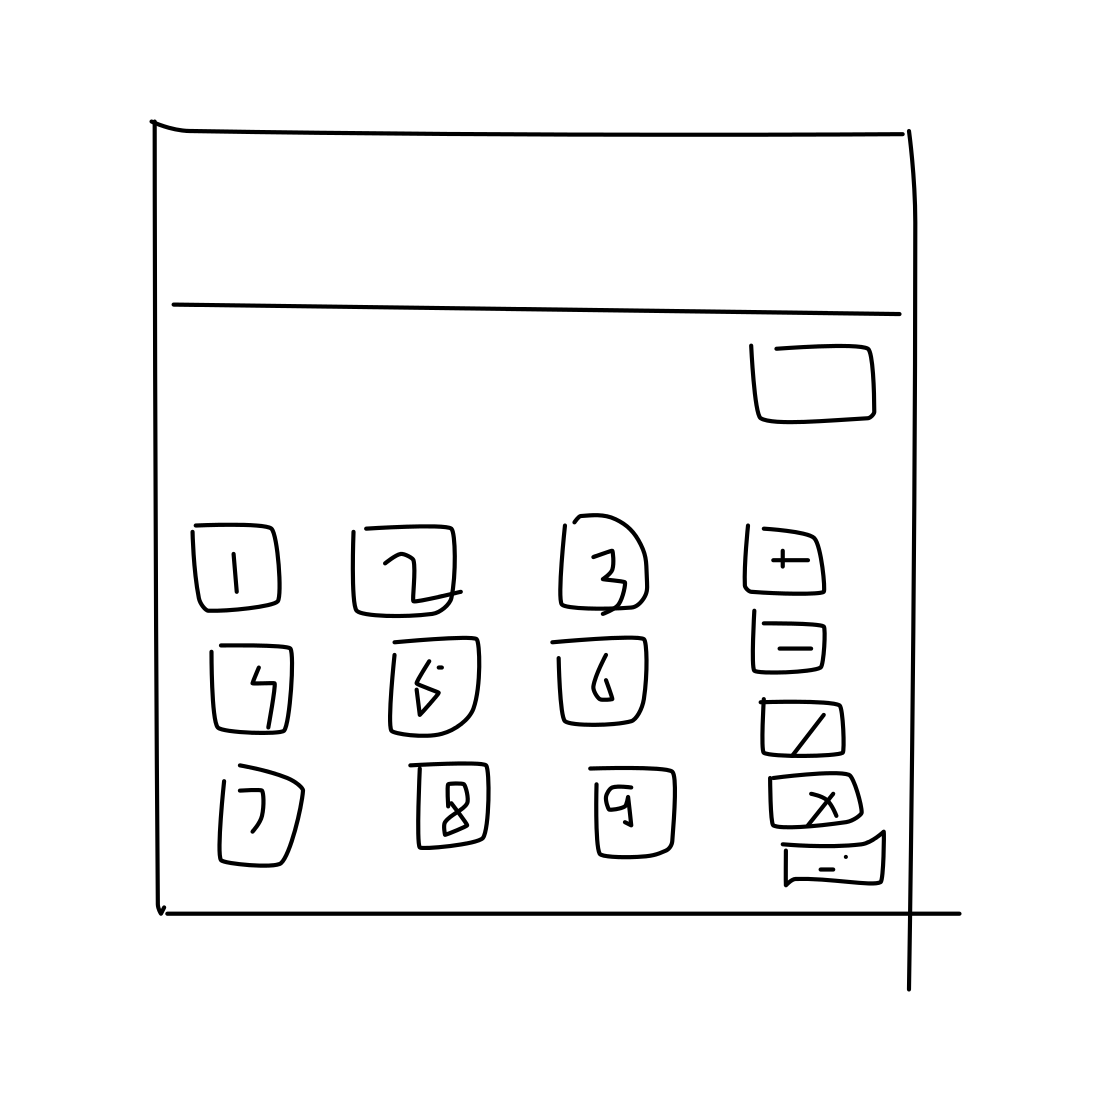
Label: calculator